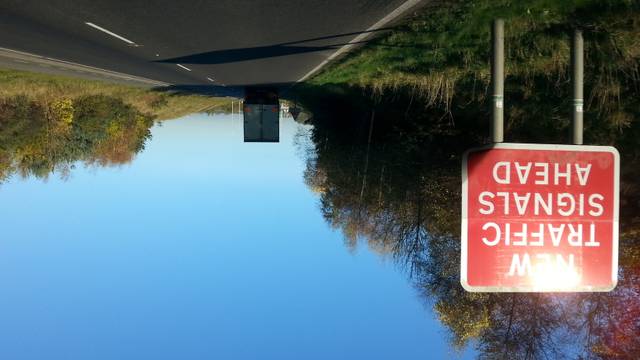
Region: United Kingdom
Coordinates: 53.123, -1.211